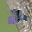
Label: 2